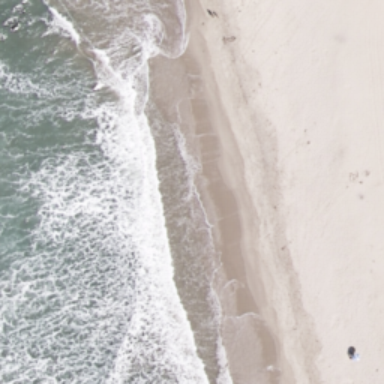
This is a beach with blue sea and white sands .